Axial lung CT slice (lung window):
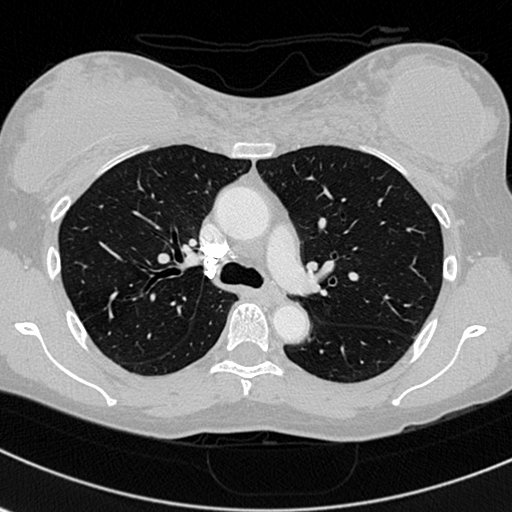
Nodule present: no